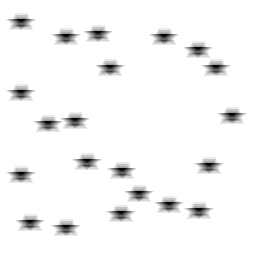
Squares: 0
Triangles: 0
Stars: 21
Total shapes: 21